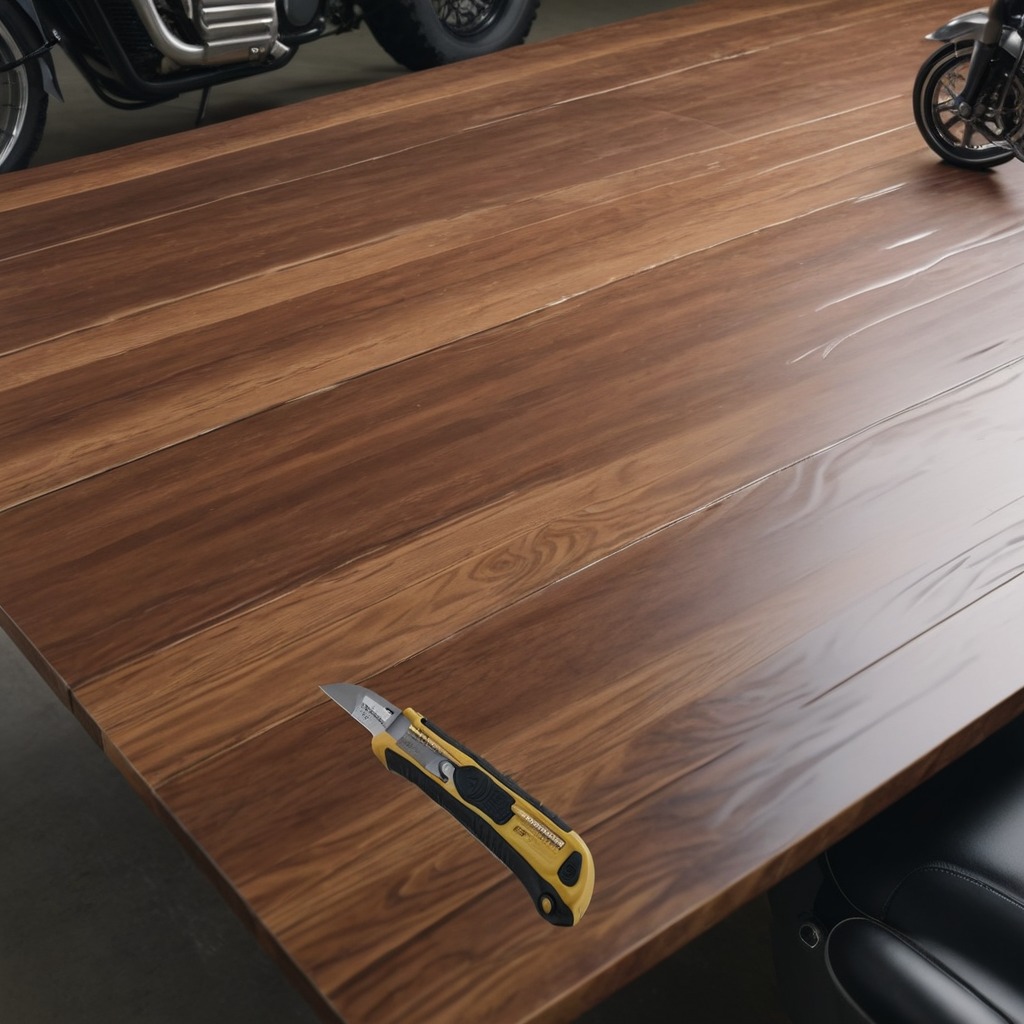
A utility knife is lying on an oil-spilled wooden table in a vintage motorcycle garage.